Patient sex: F
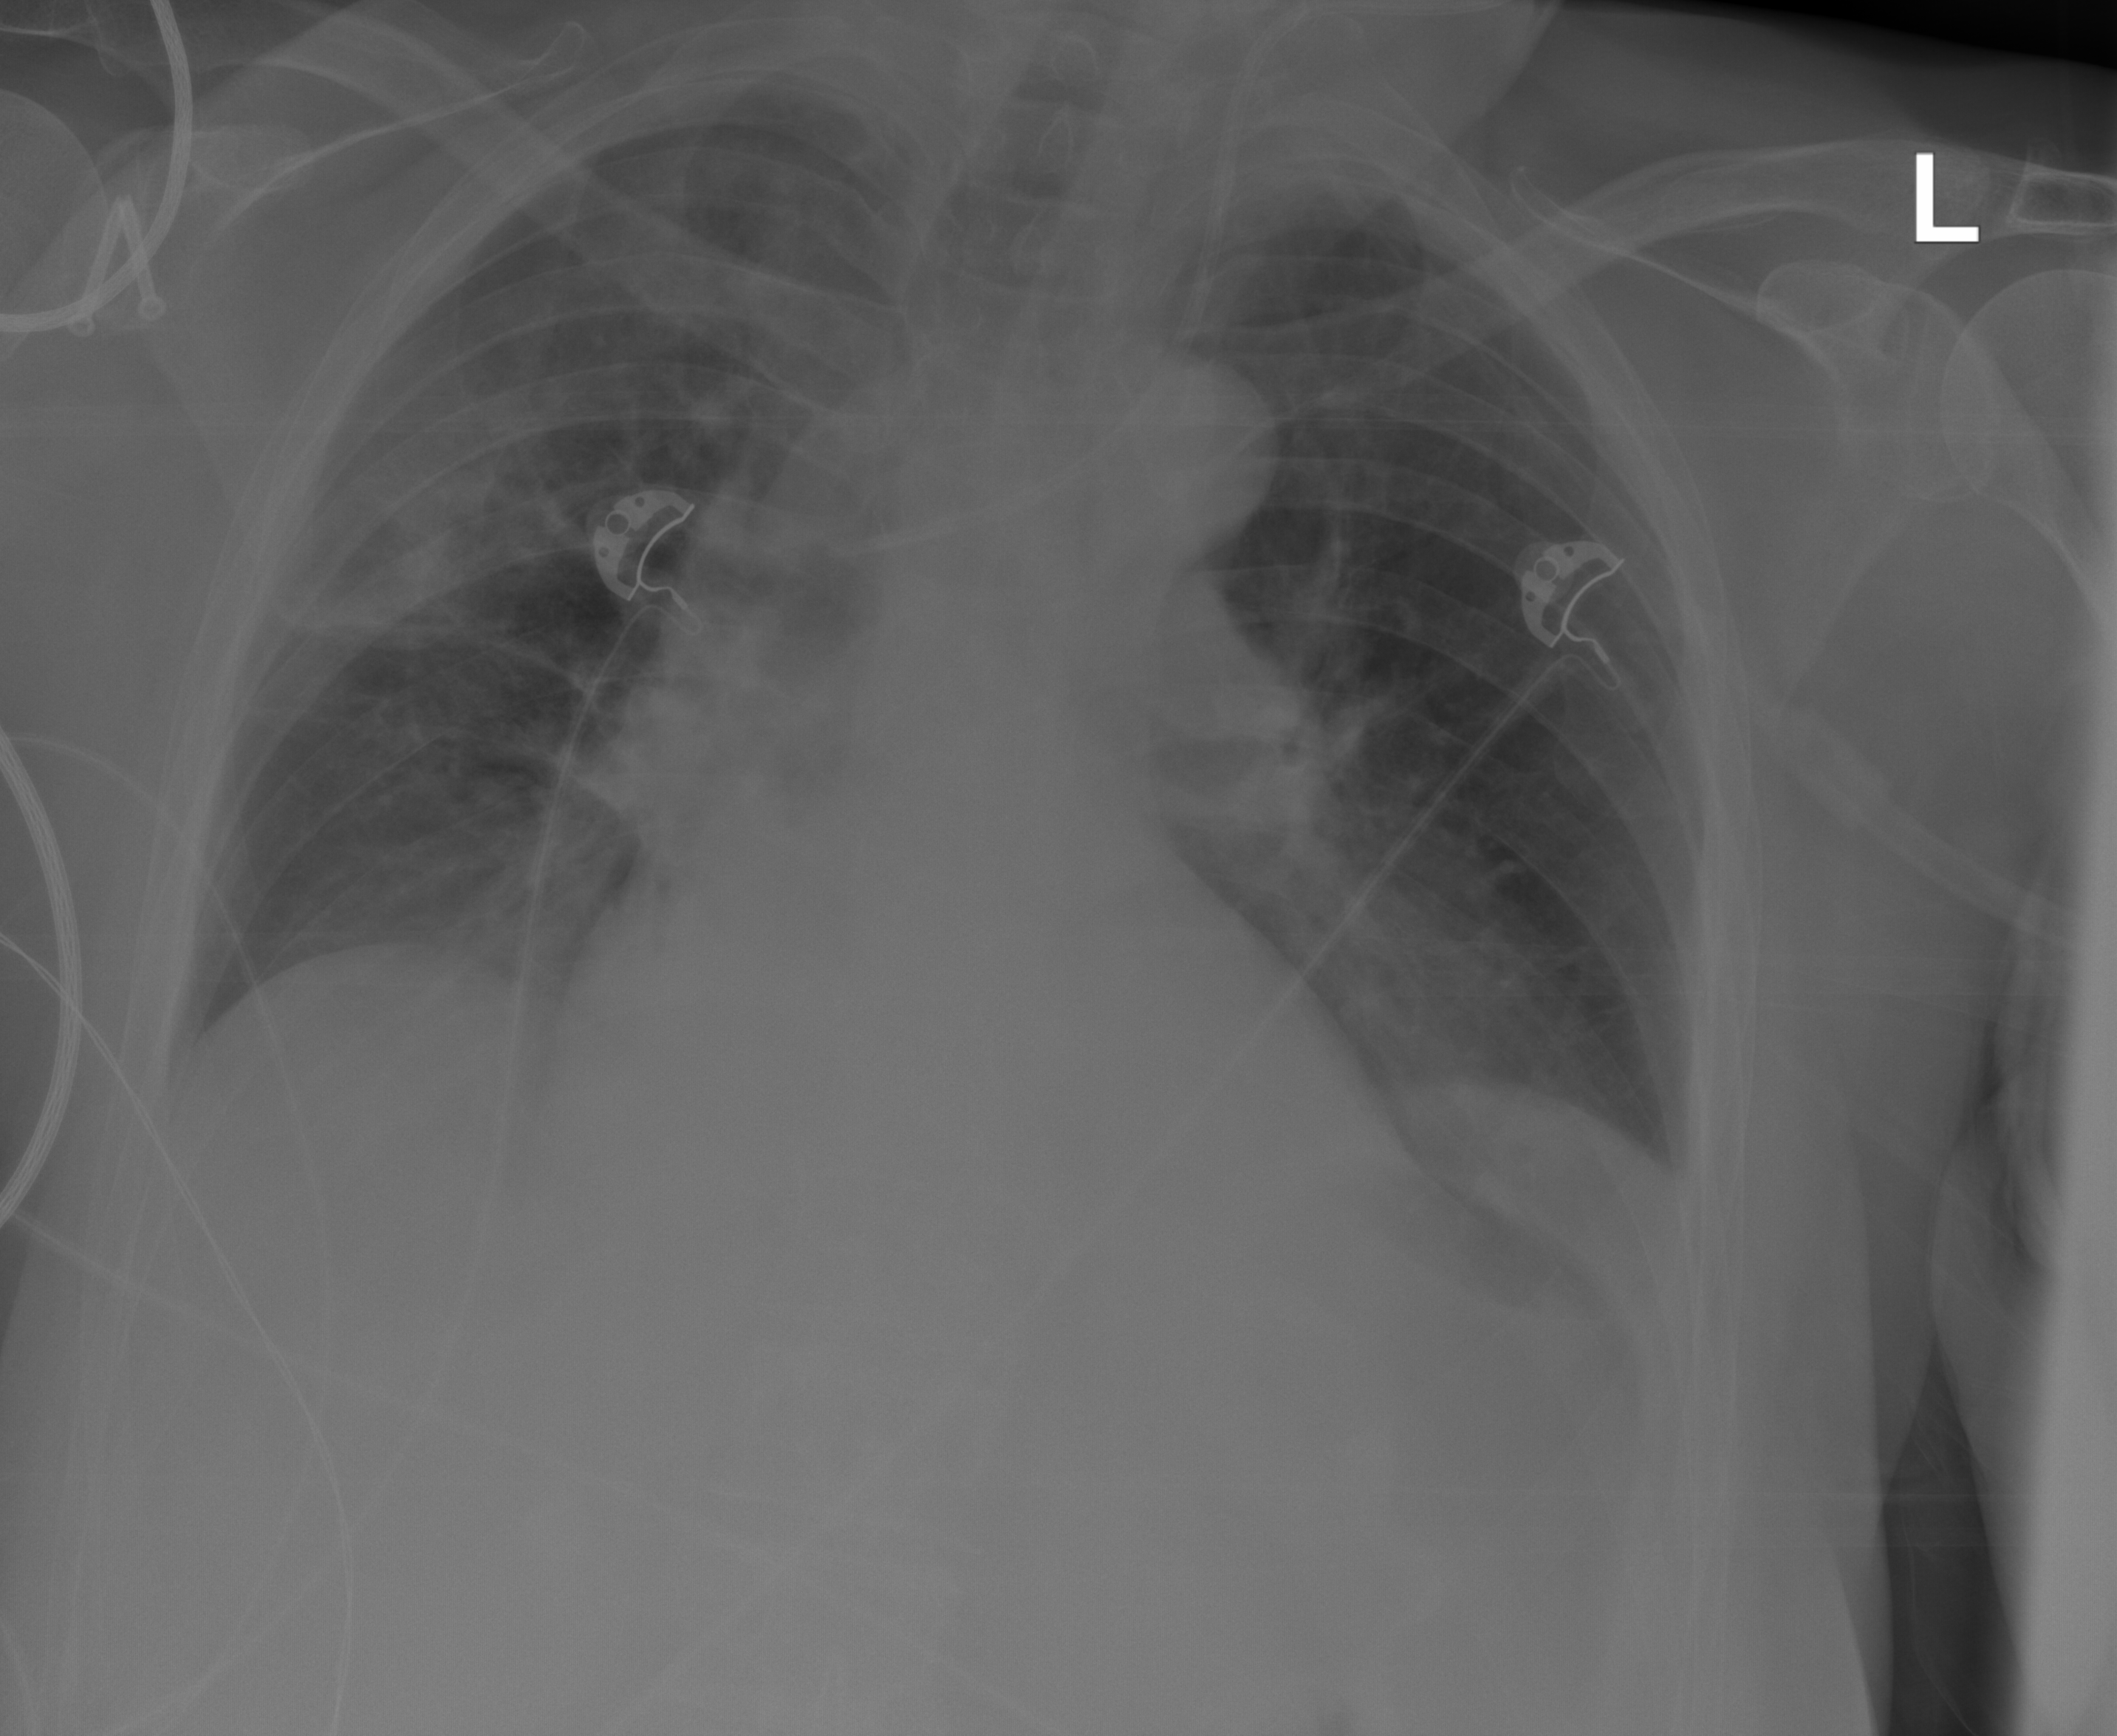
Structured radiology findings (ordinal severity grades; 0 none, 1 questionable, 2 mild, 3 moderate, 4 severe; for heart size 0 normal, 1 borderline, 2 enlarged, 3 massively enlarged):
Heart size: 0
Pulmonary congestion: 0
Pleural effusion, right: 0
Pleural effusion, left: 0
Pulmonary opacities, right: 3
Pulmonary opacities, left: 0
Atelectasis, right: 2
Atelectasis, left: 0